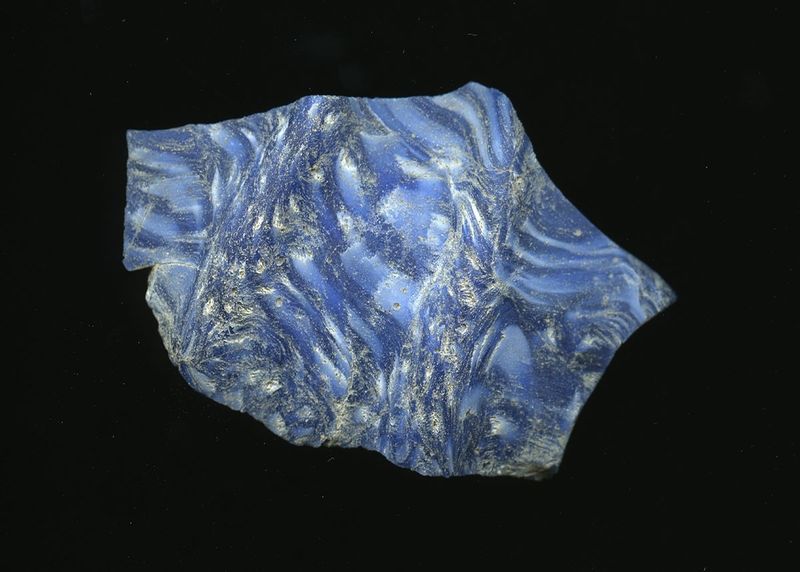
Titel: Fragment einer Rippenschale
Standort: Hamburg
Institution: Museum für Kunst und Gewerbe Hamburg
Schlagwörter: glas, antike, geschnitten, kaiserzeit, gepresst, aufbewahrung, schankgeschirr, gefäß, behälter, frühe kaiserzeit, prinzipat, römische, mittlere, späte